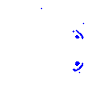
Particle: electron